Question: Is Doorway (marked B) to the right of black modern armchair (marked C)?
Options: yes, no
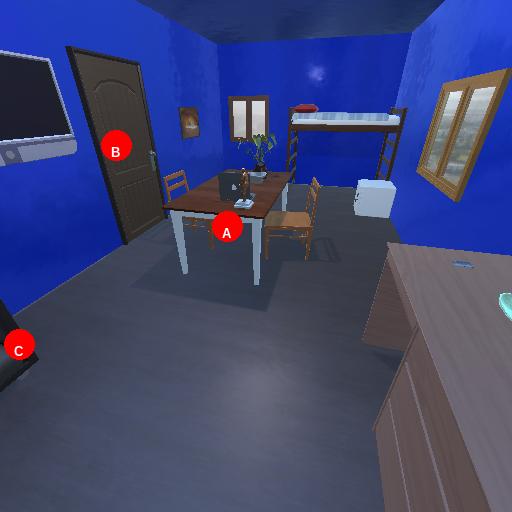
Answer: yes